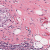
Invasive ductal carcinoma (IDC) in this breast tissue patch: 0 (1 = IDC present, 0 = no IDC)